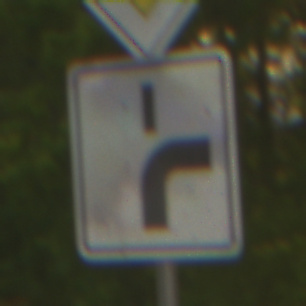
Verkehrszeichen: VerlaufVorfahrtsstrasse8
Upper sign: Vorfahrtsstrasse
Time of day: SunriseSunset
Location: Outdoor (RoadRail)
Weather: Clear
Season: NotSpecified
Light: Natural